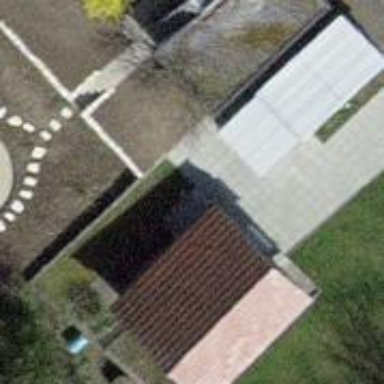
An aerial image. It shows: Building with tile roof.